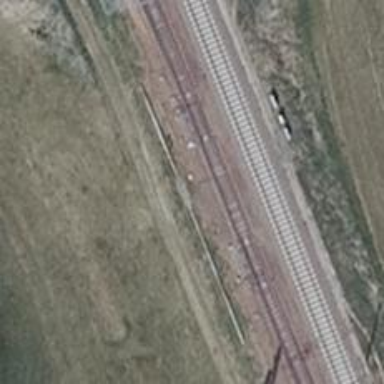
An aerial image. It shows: Railway with electrified contact lines.